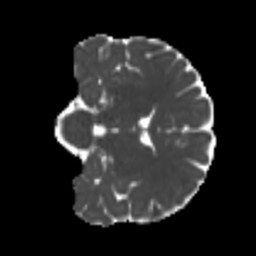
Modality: MD
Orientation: coronal
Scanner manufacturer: siemens
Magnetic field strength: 3 T
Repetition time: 4 s
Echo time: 0.0594 s